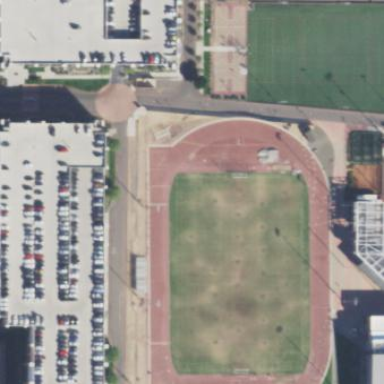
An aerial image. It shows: Soccer pitch for outdoor sports and leisure activities.